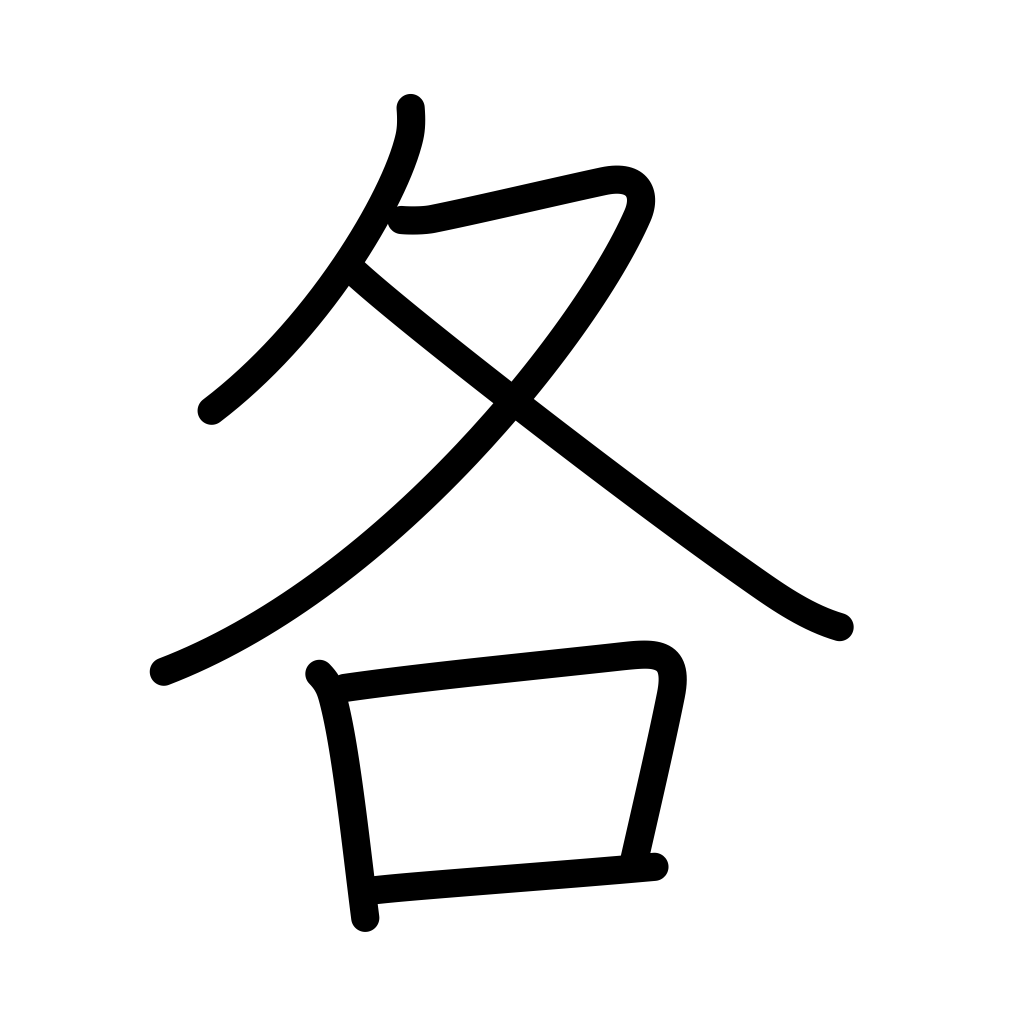
Meaning: each, every, either